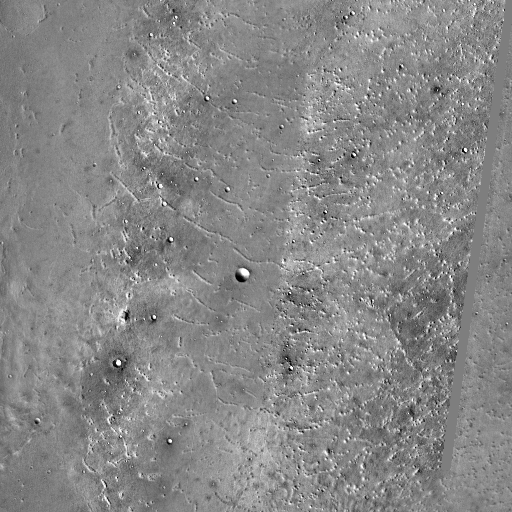
Crater classes present: Background, Other, Buried